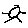
Label: sun